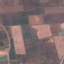
Label: PermanentCrop